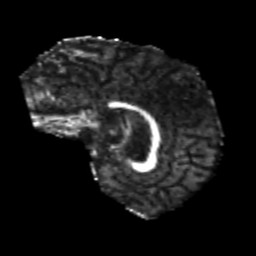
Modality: FA
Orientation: sagittal
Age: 23
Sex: female
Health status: healthy
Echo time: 0.074 s